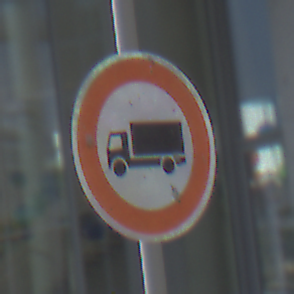
Verkehrszeichen: VerbotFuerKraftfahrzeugeUeberDreiKommaFuenfTonnen
Umgebung: Outdoor, Urban
Tageszeit: MorningAfternoon
Wetter: PartlyCloudy
Licht: Natural
Jahreszeit: NotSpecified
Kontrast: HighContrast